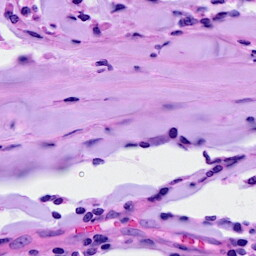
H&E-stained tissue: Breast